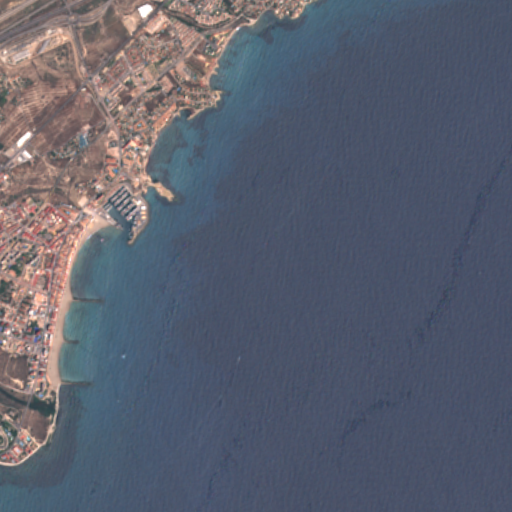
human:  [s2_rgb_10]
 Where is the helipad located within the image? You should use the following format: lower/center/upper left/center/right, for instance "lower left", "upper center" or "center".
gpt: The helipad is located in the center left of the image.
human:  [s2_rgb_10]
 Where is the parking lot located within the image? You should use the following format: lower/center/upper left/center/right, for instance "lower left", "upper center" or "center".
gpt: The parking lot is located in the upper left of the image.
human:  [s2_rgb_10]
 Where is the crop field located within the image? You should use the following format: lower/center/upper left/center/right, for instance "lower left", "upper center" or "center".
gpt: There is no crop field in the image.